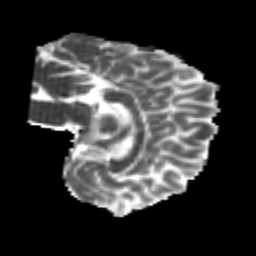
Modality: MD
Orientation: sagittal
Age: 22
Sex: male
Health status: healthy
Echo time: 0.074 s